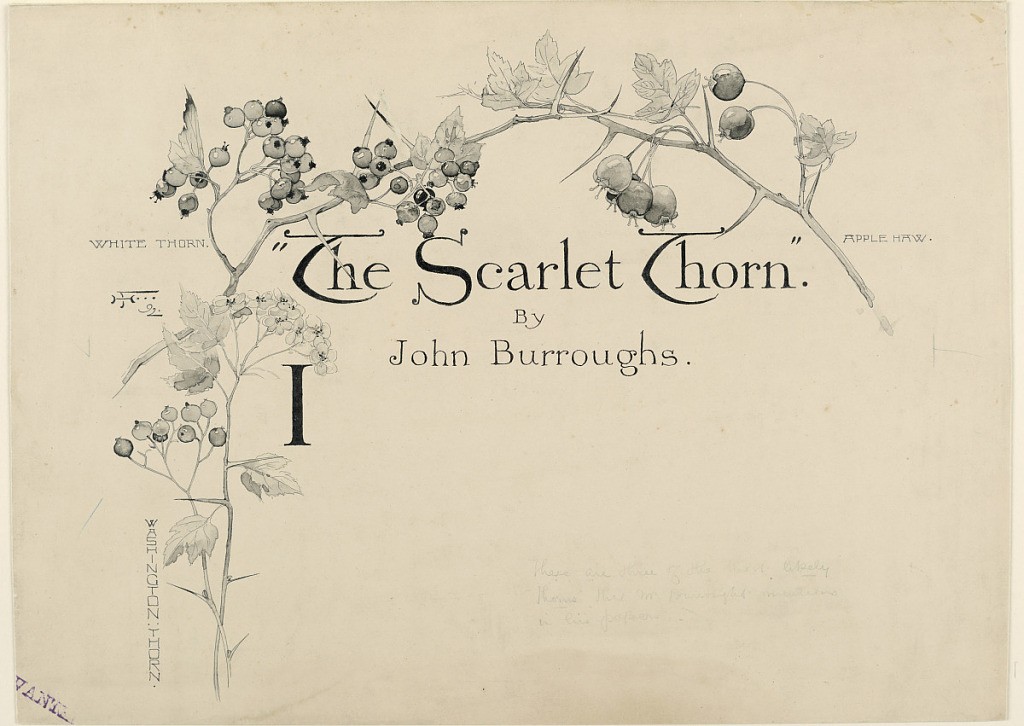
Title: Design for Title Page Heading of "The Scarlet Thorn" by John Burroughs
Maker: Harry Fenn, American, 1845–1911
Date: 1892
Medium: Pen and black ink, brush and gray wash, graphite on off-white illustration board
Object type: Drawing
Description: Above the title, author and Initial letter (I) there is an arrangement of leaves, blossoms, berries and thorn branches labeled "Washington Thorn" (lower left); "White Thorn" (upper left); "Apple Haw" (upper right)